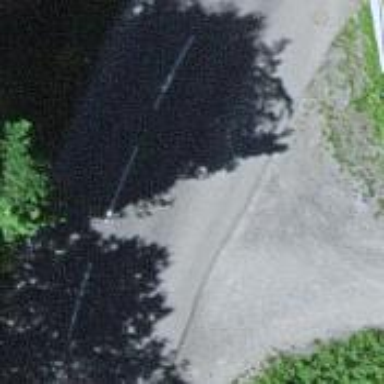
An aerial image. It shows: Tertiary road with asphalt surface.